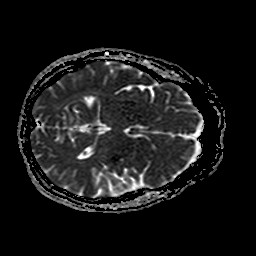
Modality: ADC
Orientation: axial
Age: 69
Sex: female
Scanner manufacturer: philips
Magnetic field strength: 1.5 T
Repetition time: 3.646 s
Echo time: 0.09255 s